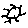
Label: sun